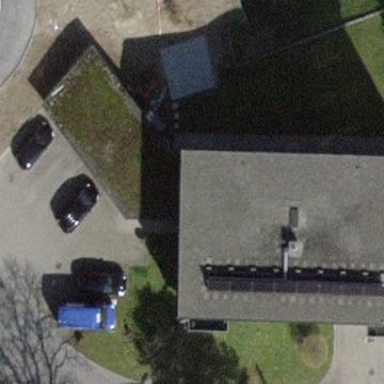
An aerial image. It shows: Group of garages.